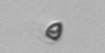
Label: Pyramimonas